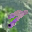
Label: 7